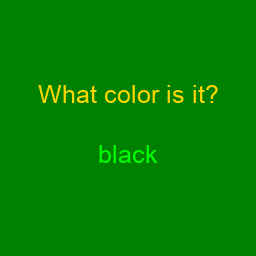
Color: lime
Color name shown: black
Background color: green
Question text color: gold